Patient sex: M
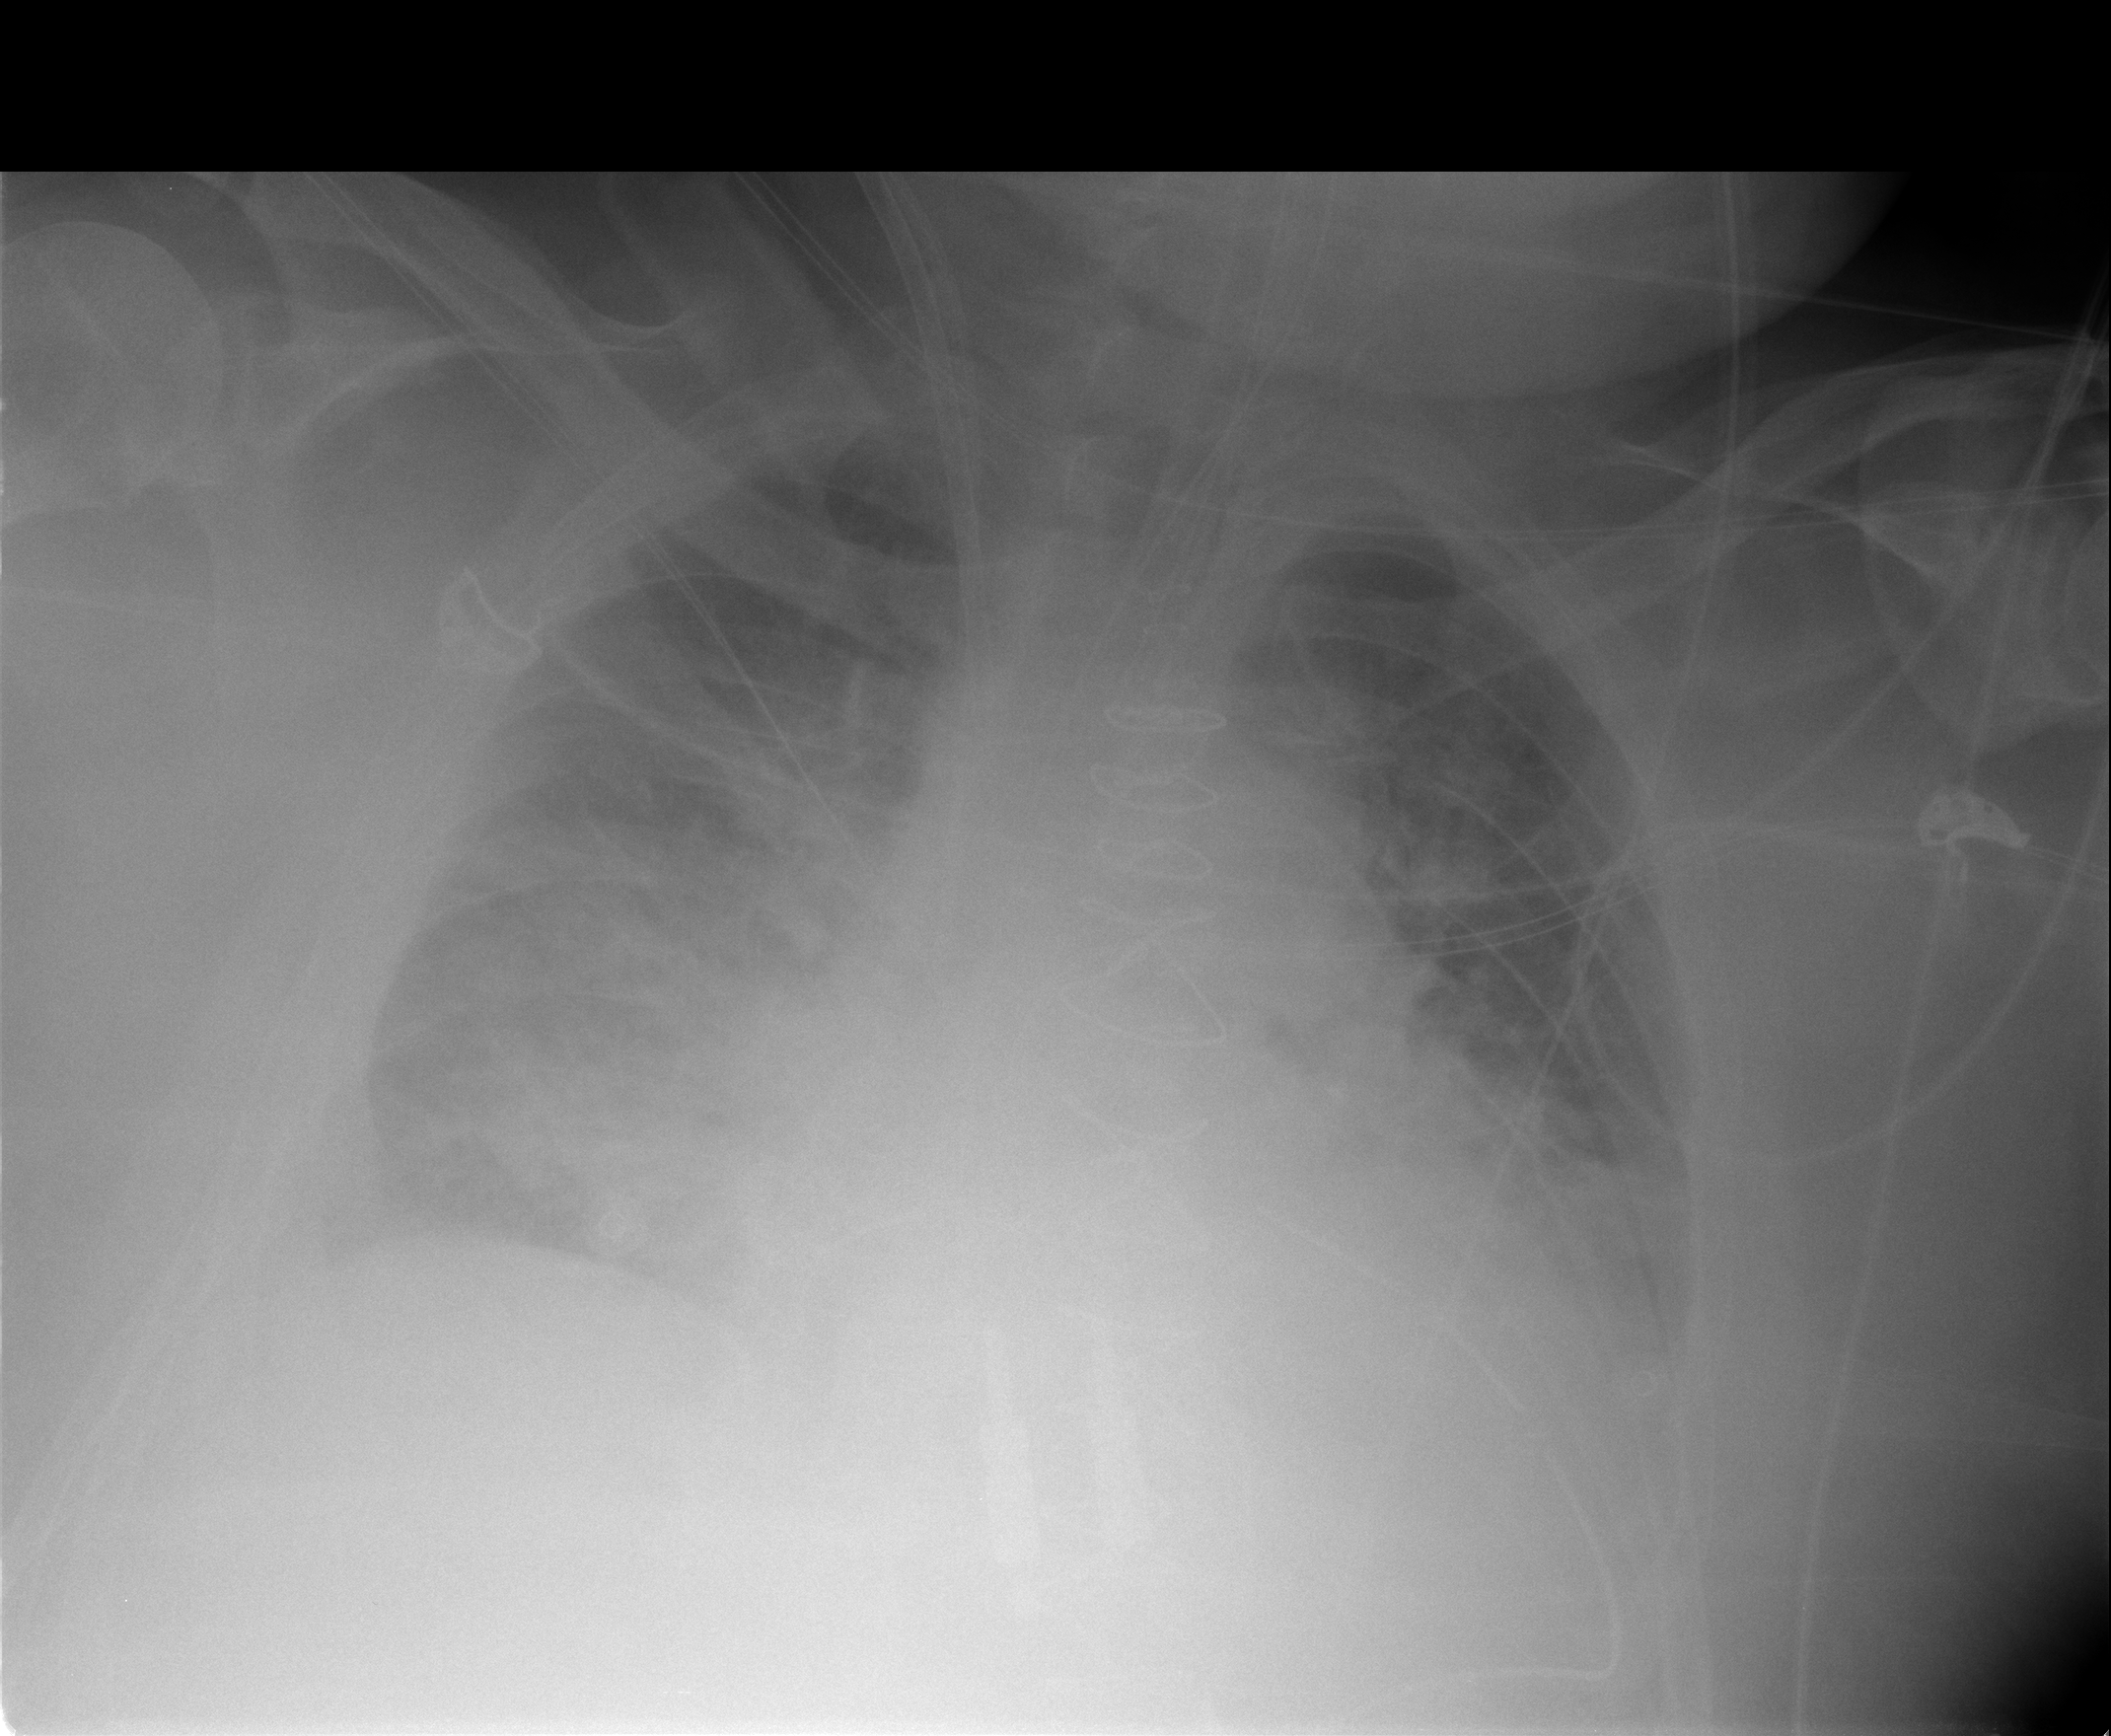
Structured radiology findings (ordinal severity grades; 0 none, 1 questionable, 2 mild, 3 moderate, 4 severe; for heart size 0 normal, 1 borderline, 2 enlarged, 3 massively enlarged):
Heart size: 2
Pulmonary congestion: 3
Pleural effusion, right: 2
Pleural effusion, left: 2
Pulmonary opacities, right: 3
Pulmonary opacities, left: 3
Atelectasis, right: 2
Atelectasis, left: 2